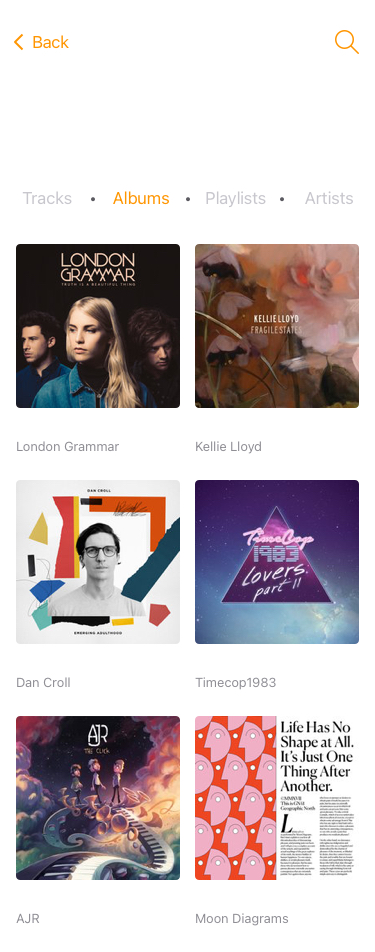
Text in this UI design:
Indie Rock